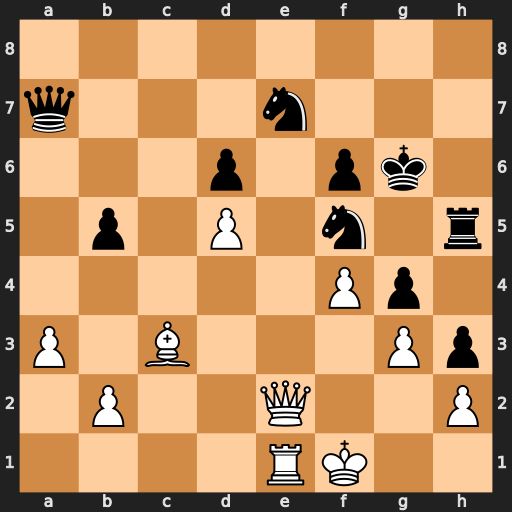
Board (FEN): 8/q3n3/3p1pk1/1p1P1n1r/5Pp1/P1B3Pp/1P2Q2P/4RK2
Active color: w
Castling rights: -
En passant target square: -
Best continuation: Qxg4+ Kh6 Bxf6